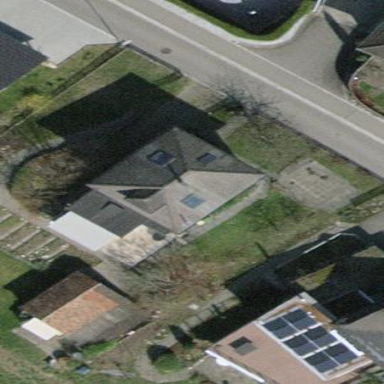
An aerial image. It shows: Detached building.